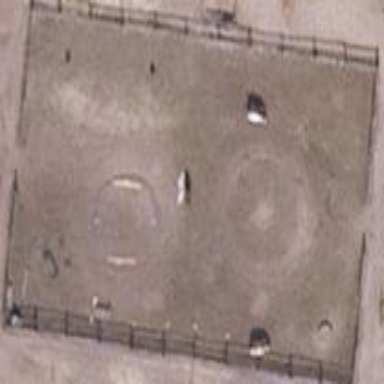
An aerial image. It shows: Equestrian pitch for leisure land activities.